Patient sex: F
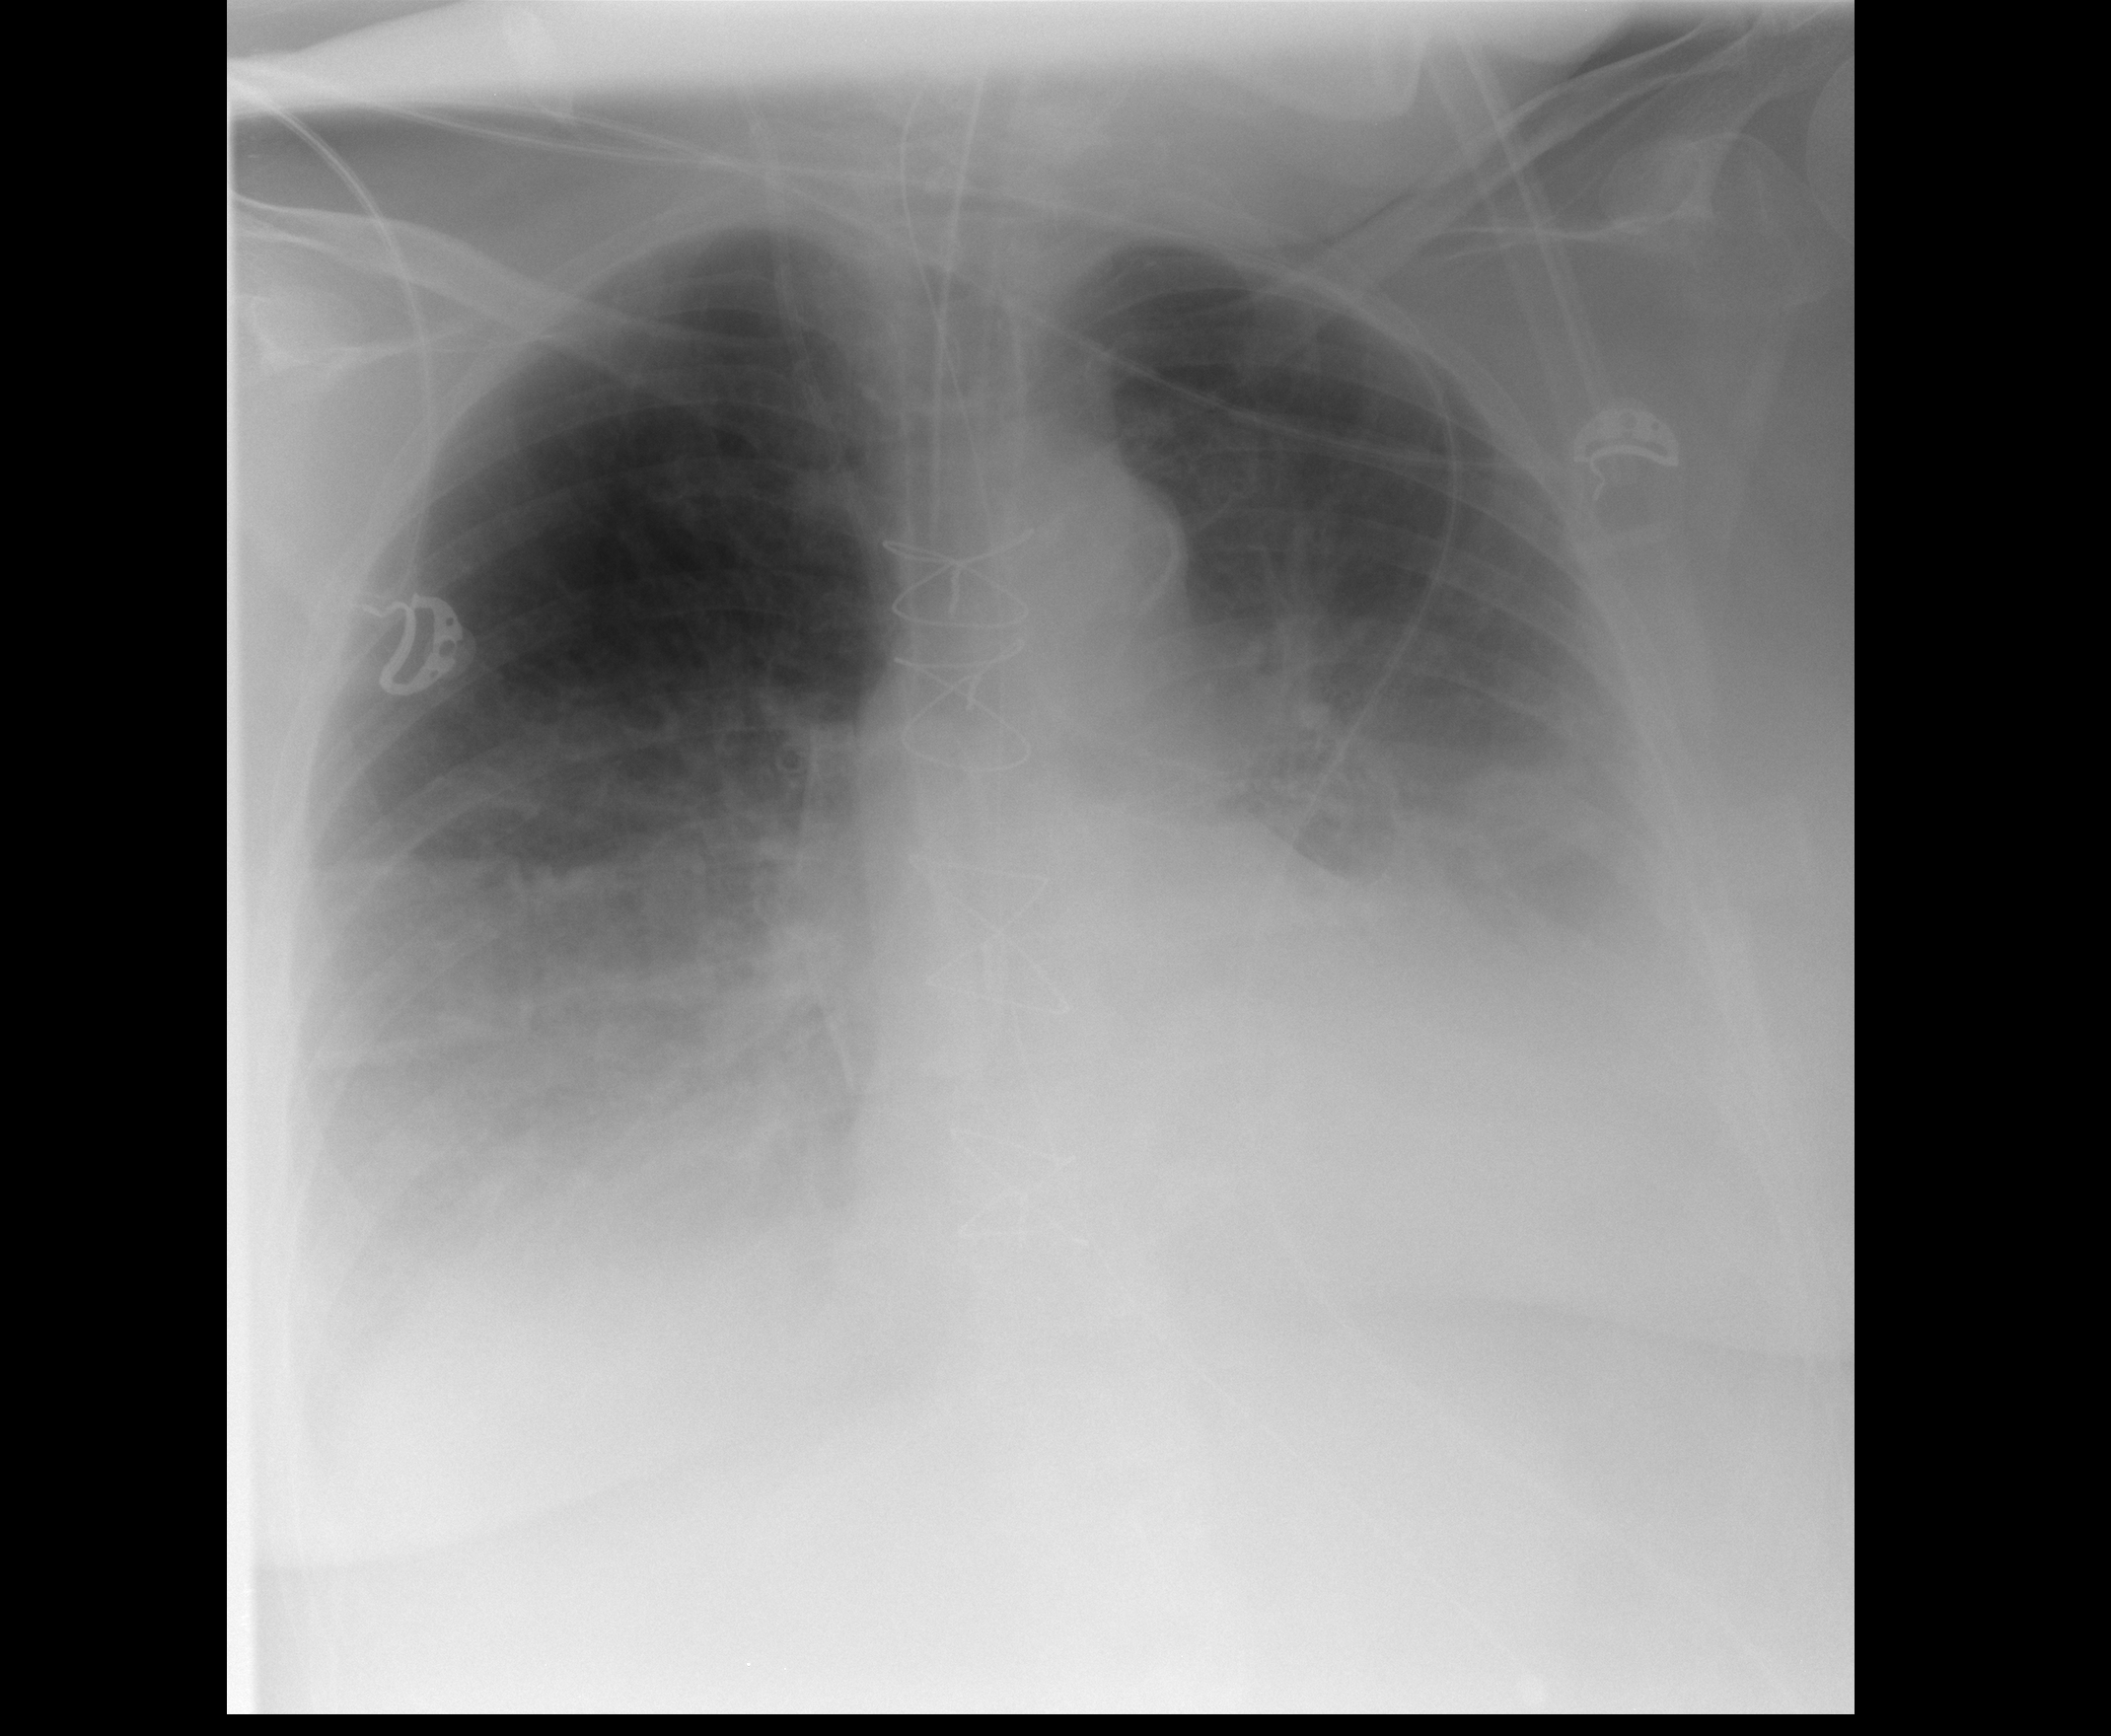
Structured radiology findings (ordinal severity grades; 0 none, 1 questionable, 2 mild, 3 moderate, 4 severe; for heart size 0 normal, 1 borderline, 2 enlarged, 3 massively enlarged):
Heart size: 2
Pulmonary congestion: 2
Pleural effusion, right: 2
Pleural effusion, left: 3
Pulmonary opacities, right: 2
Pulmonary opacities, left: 2
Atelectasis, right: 2
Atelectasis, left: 2